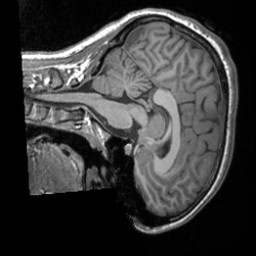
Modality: T1w
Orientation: sagittal
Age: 19
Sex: female
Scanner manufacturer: siemens
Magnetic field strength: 3 T
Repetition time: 1.9 s
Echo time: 0.00226 s